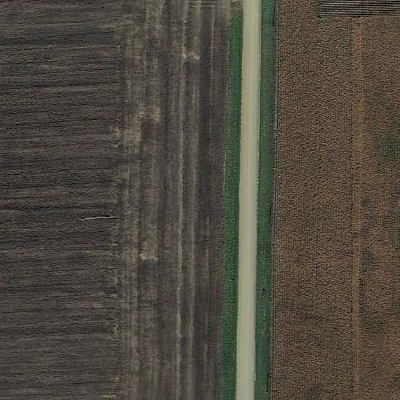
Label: bField